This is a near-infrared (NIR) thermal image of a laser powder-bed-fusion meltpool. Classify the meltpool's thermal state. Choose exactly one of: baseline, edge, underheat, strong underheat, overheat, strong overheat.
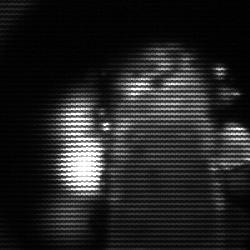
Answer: strong underheat